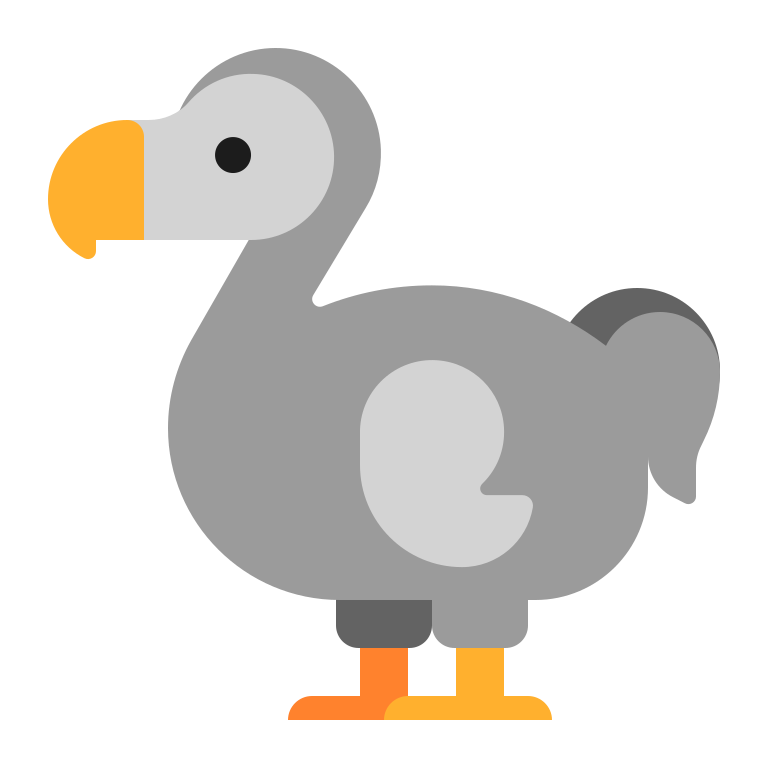
dodo flat